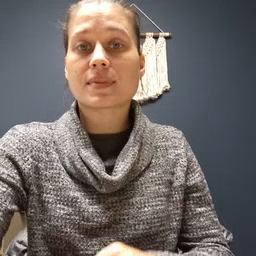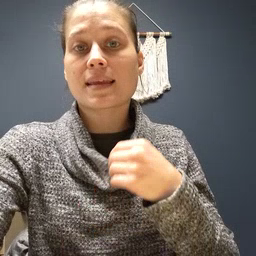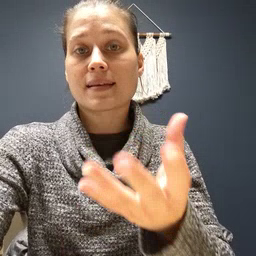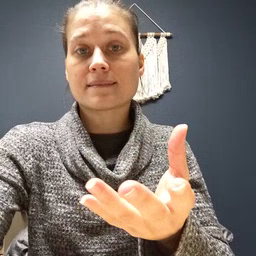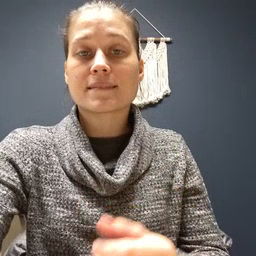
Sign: give